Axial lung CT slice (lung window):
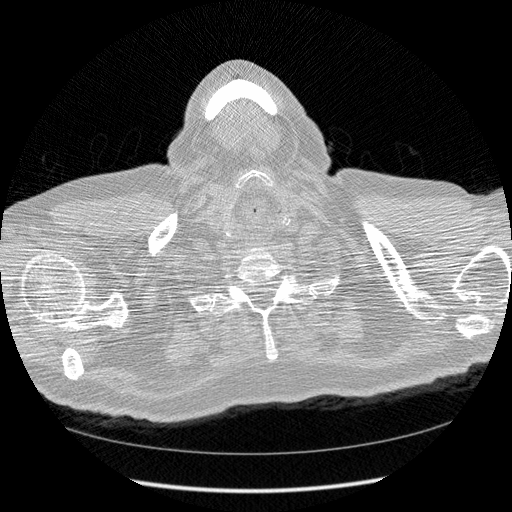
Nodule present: no